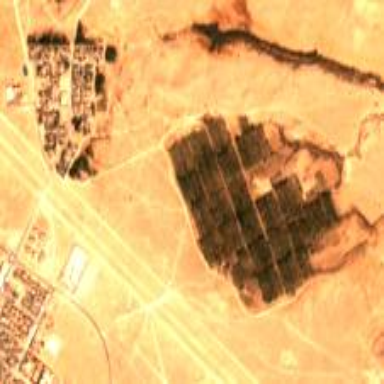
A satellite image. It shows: Orchard filled with date palms.